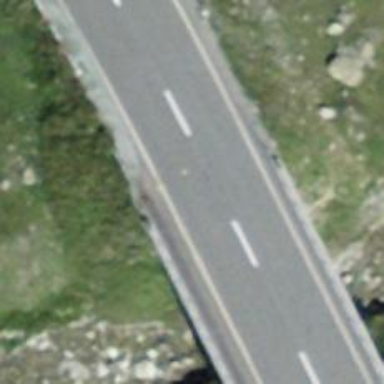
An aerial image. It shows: Primary highway bridge with asphalt surface and no sidewalk.